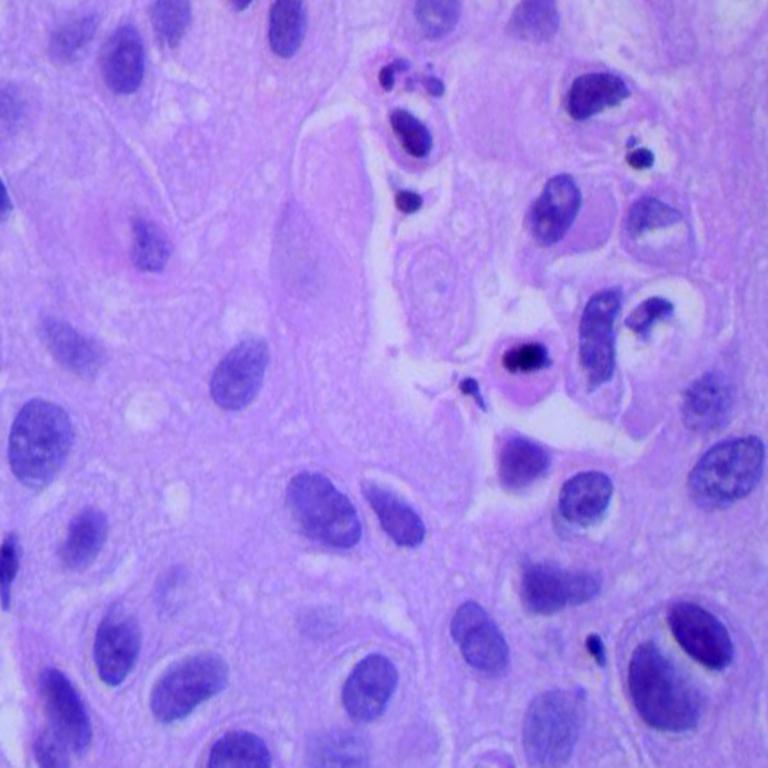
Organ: lung
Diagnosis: squamous carcinomas